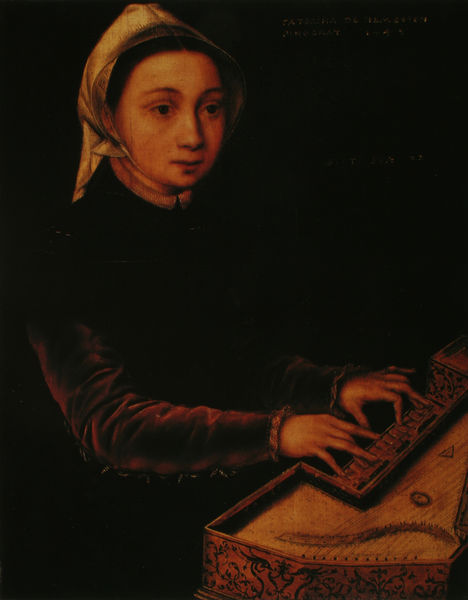
Titel: Mädchen am Spinett
Künstler: Catharina van Hemessen
Standort: Köln
Institution: Wallraf-Richartz-Museum
Schlagwörter: dunkel, gemälde, hand, schatten, mädchen, sitzen, braun, dunkelbraun, finger, frau, hell, hintergrund, holz, kleid, licht, mund, nase, schwarz, weiss, blick, dame, rot, tuch, beige, haube, muster, ornament, jacke, jung, arme, augen, gesicht, kragen, rembrandt, samt, ärmel, bildnis, hals, holland, hände, instrument, niederlande, portrait, porträt, haare, mantel, musik, kinn, lippen, schrift, düster, töne, spielen, kopftuch, inschrift, klavier, musikinstrument, musizieren, ornamente, spielerin, malerin, knöpfe, selbstporträt, spiel, musikantin, beschriftung, tasten, einlegearbeiten, intarsien, spielend, kasten, spielt, saite, taste, selbstportrait, portraä, flämisch, niederländer, laute, mandoline, saiten, saiteninstrument, alleine, kopfschmuck, leier, musikerin, klang, zither, zitter, albrecht dürer, tastatur, samtjacke, dunkeö, cembalo, pietismus, tasteninstrument, gambe, klavichord, cemballo, spinett, samtkleid, klimpern, clavicord, haibe, kalvicembalo, litter, musizierun, virginal, zimbel, kofbedeckung, n, frau musik, braun holz, haume, nierdlande